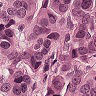
Metastatic tissue present: yes